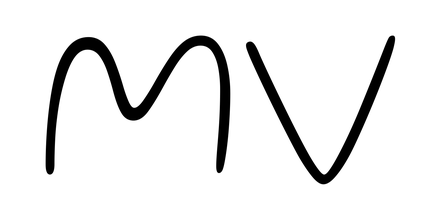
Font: Gluten_Thin